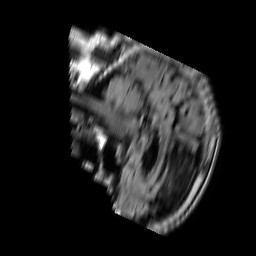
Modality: FLAIR
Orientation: sagittal
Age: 51
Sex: male
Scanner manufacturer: philips
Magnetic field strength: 1.5 T
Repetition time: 11 s
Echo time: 0.14 s